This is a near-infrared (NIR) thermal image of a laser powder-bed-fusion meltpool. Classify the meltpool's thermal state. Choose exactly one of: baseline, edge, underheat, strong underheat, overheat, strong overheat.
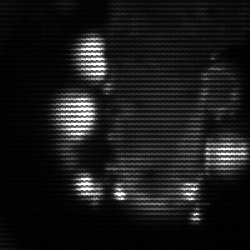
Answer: strong underheat